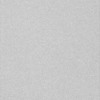
Label: dusty